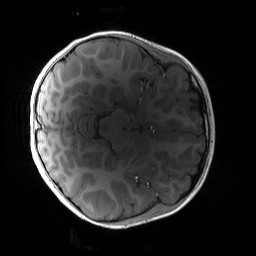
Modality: T1w
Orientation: axial
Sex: female
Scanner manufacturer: siemens
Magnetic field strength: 3 T
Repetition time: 1.9 s
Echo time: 0.00243 s